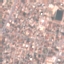
Land use / land cover class: Residential